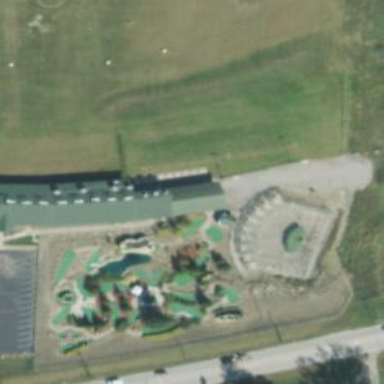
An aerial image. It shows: Miniature golf course.